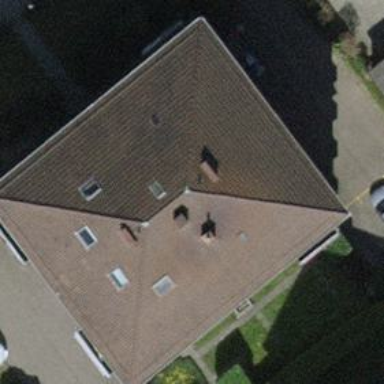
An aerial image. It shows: Building with apartments featuring tiled roof.